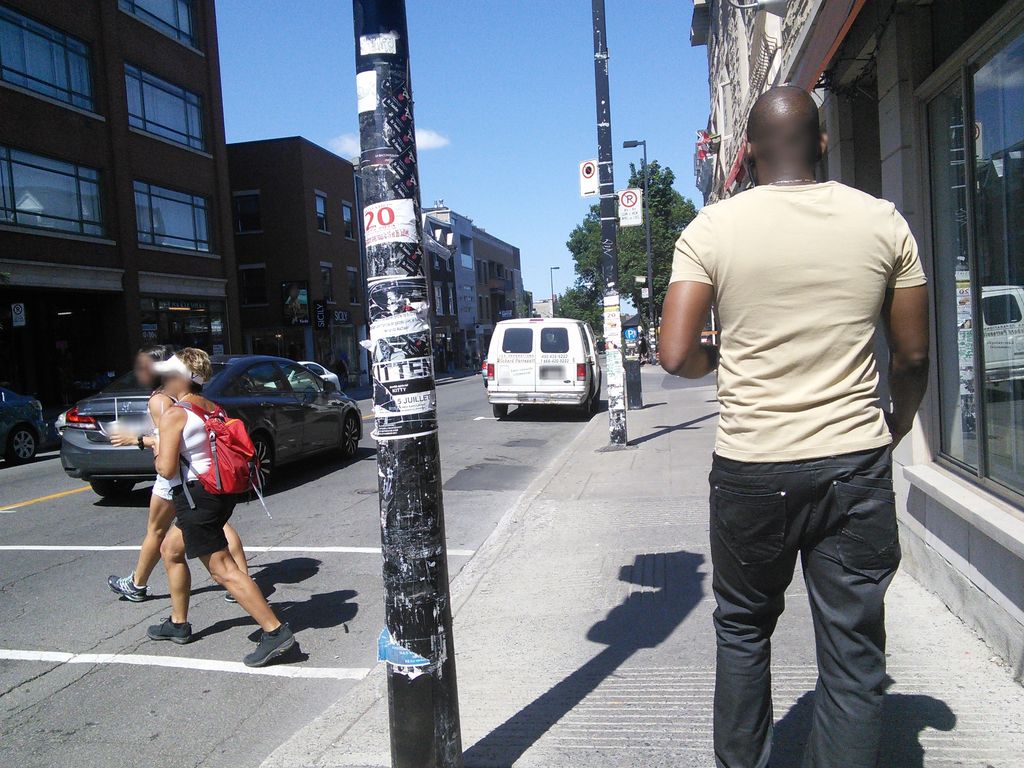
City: montreal